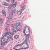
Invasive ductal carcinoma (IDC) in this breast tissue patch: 0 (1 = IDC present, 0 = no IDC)